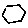
Label: hexagon